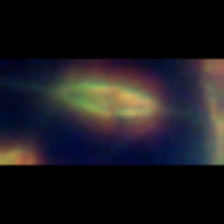
Taxon: Pennate
Group: Diatoms